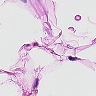
Metastatic tissue present: no